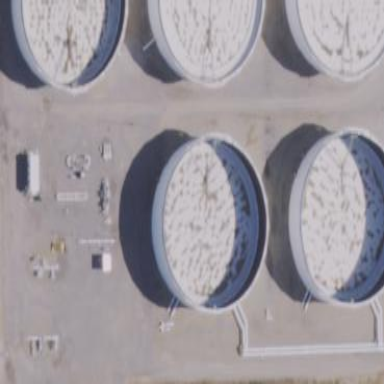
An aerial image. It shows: Storage tank that is man-made.